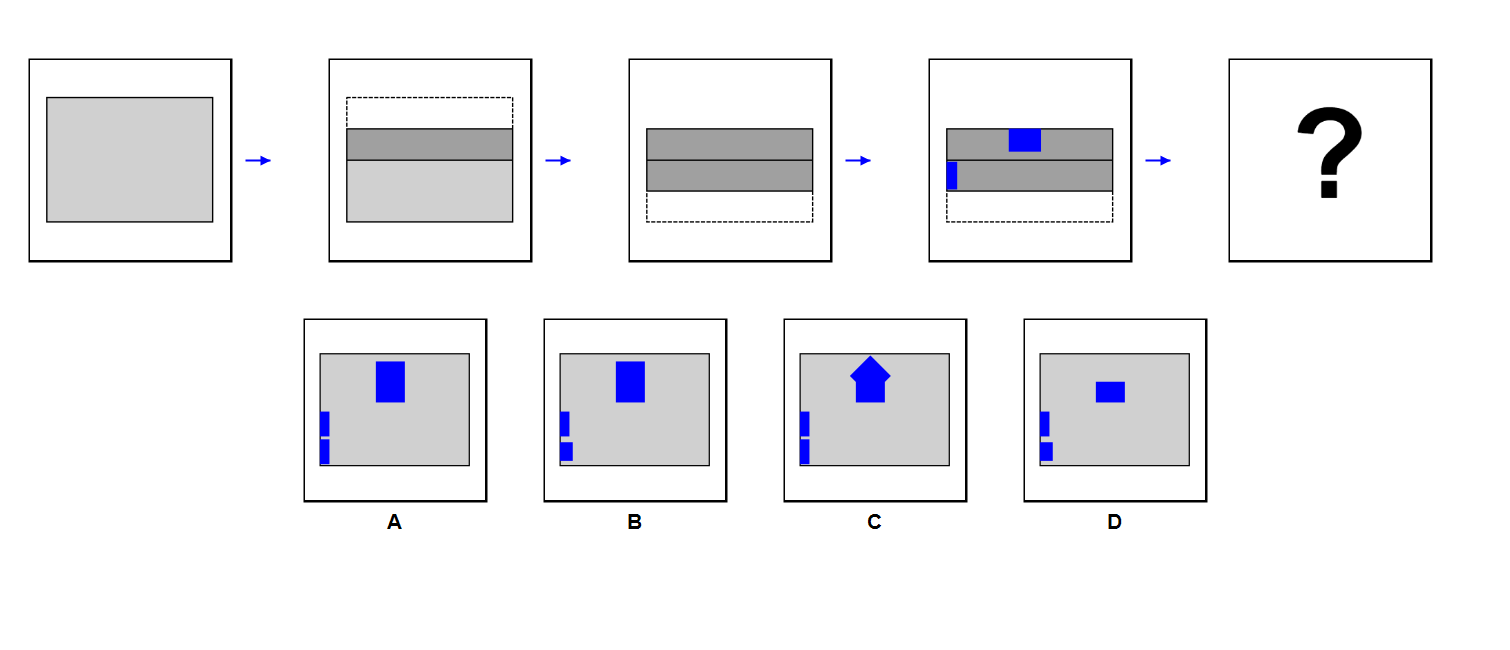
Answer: A